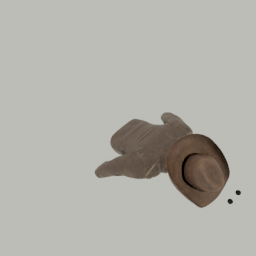
Label: people